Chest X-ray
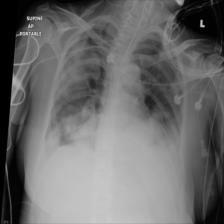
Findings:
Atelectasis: negative
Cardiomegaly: negative
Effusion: positive
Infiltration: positive
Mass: negative
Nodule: negative
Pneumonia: negative
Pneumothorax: negative
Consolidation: negative
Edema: negative
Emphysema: negative
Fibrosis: negative
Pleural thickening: negative
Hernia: negative